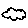
Label: cloud